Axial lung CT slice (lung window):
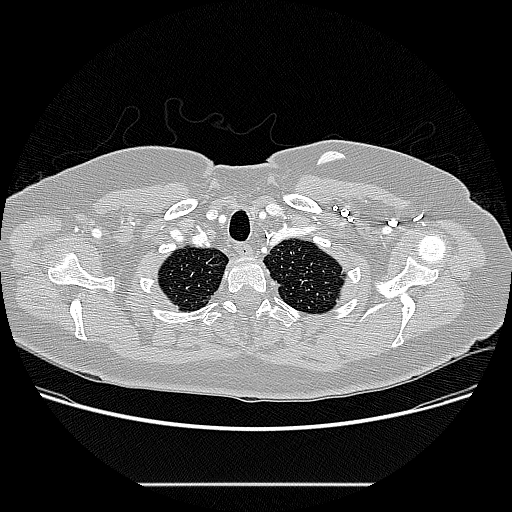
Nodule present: no